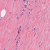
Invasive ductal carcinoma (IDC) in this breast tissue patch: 0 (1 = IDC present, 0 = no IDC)